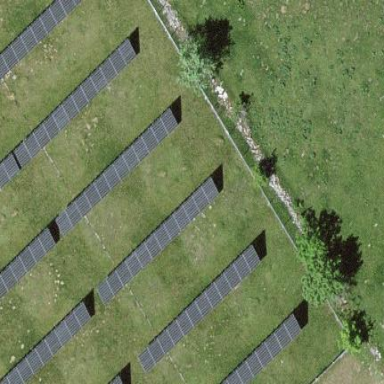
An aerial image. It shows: Solar power generator with photovoltaic panels.